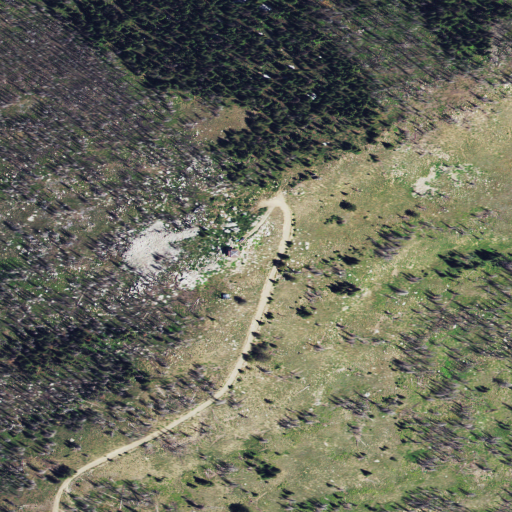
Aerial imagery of mountain in Idaho named Pilot Knob containing shrub, grassland, and evergreen forest